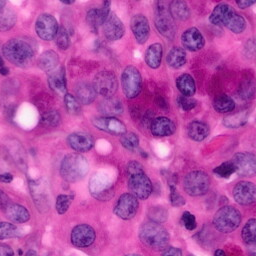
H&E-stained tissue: Pancreatic